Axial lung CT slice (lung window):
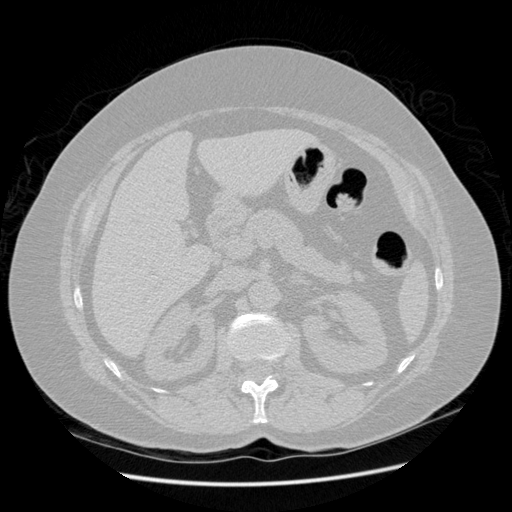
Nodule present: no